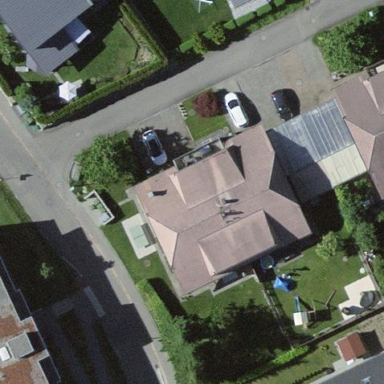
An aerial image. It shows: Residential building with half-hipped roof that is oriented across.